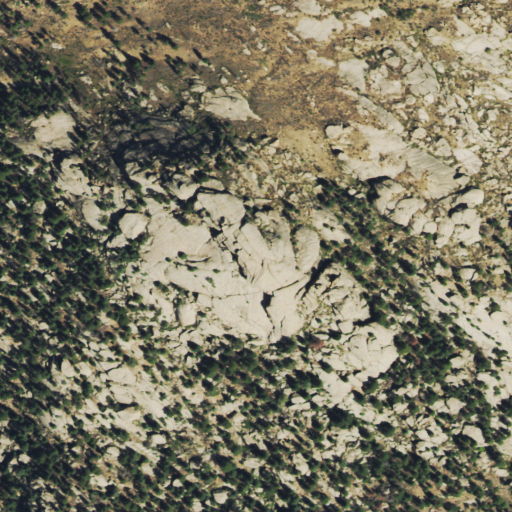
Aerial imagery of mountain in Colorado named Baldy Peak containing evergreen forest, shrub, and grassland